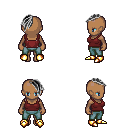
a pixel art fantasy rpg character, female body template, human, dark skin, maroon pirate shirt, teal pants, gray long mohawk hairstyle, gold boots, four views (front, back, left, right), 2x2 character sprite sheet, small pixel art, hard edges, no anti-aliasing